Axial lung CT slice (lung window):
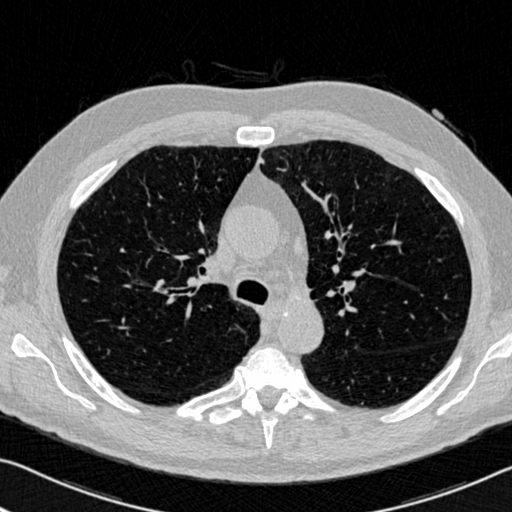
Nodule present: no